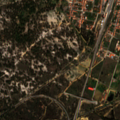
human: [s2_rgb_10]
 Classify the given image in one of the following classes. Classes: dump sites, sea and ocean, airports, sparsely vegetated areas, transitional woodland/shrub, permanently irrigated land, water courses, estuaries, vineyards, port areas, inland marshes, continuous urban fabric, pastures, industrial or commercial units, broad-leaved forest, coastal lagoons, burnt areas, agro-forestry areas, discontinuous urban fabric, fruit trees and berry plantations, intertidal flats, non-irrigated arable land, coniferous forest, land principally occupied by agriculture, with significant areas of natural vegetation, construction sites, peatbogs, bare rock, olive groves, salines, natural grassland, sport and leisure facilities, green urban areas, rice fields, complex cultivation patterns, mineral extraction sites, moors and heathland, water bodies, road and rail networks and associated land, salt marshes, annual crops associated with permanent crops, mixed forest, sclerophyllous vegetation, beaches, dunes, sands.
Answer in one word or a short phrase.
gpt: discontinuous urban fabric, agro-forestry areas, broad-leaved forest